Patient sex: M
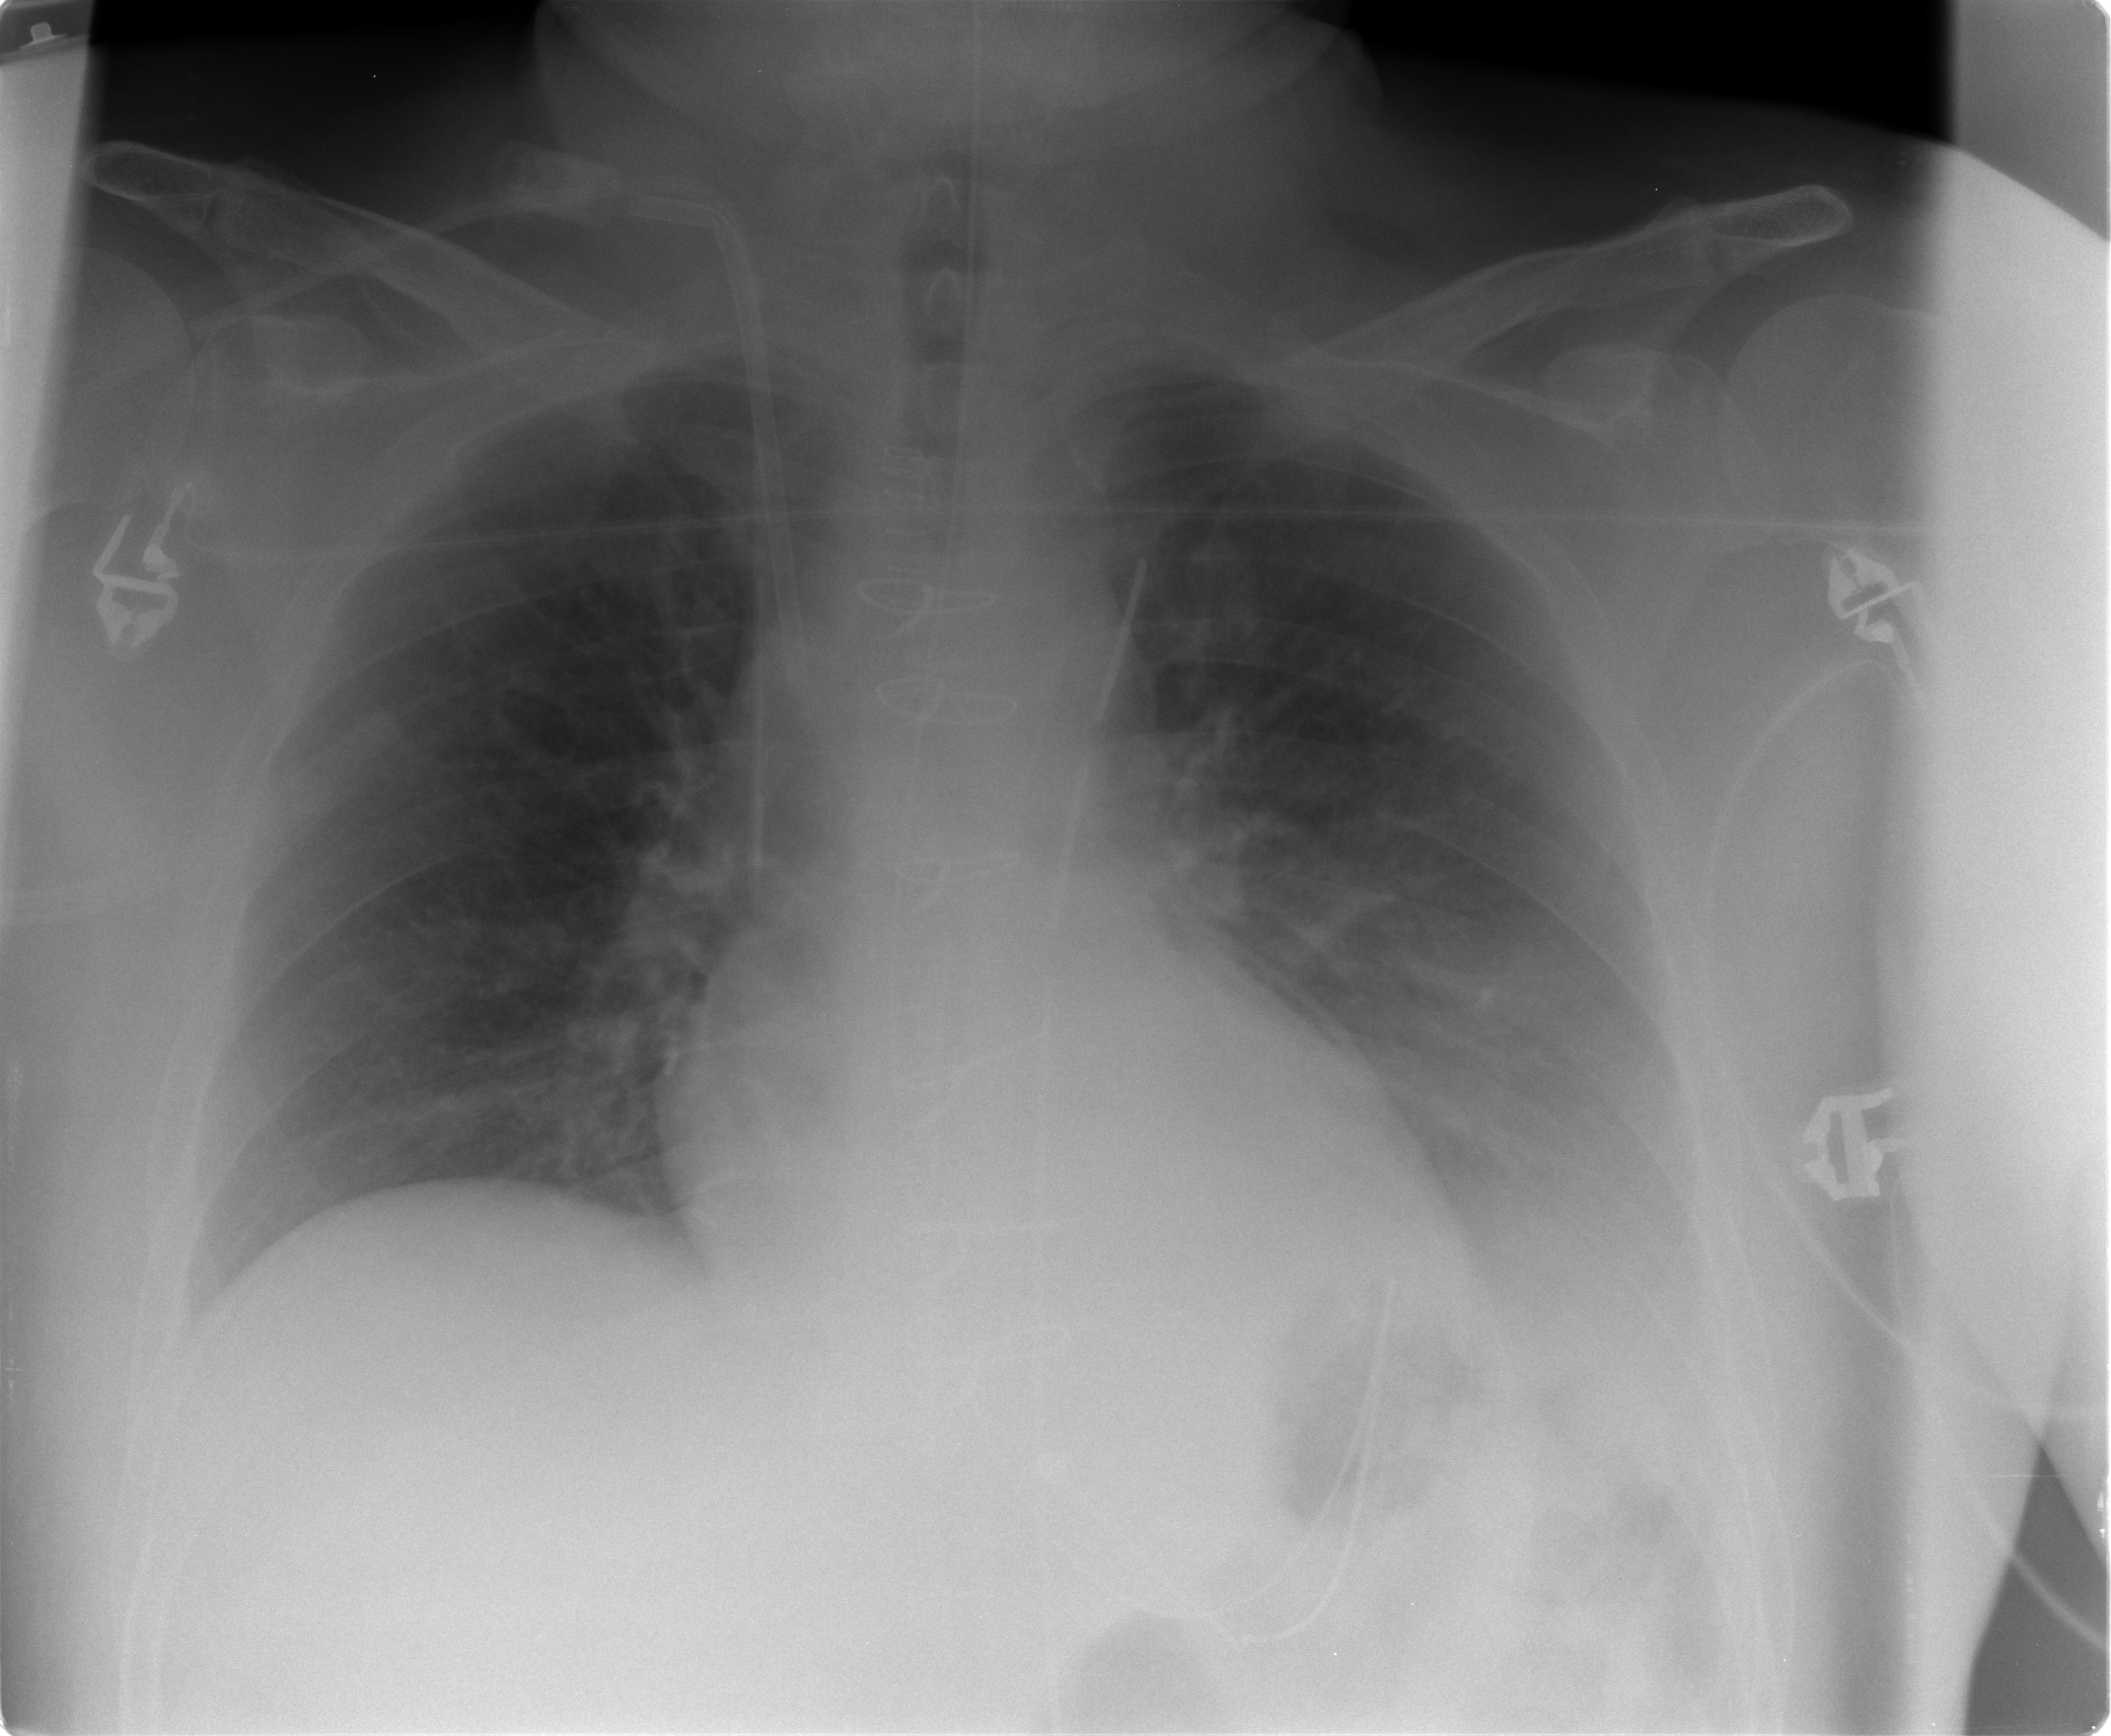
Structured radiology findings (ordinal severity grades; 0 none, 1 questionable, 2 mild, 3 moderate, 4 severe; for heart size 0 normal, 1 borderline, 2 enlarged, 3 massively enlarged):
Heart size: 0
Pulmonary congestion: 2
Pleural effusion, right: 0
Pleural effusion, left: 2
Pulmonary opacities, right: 0
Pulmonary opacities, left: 0
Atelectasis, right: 0
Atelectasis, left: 2